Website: home-depot
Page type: billing-address
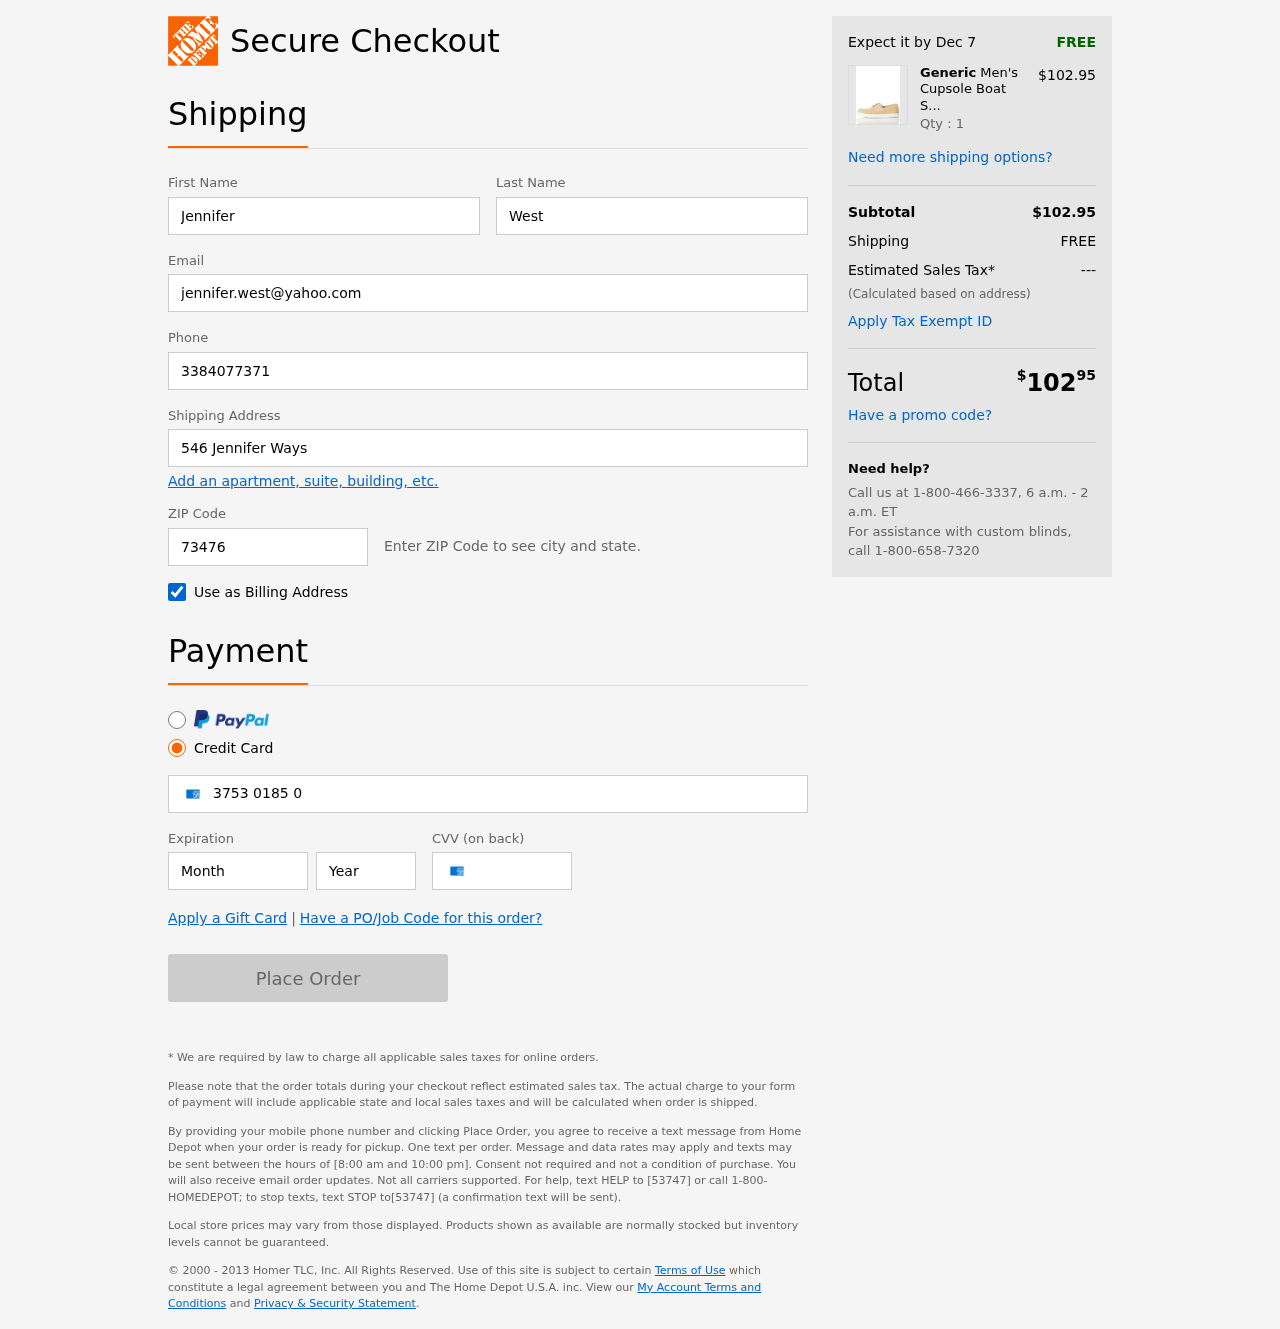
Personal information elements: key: PII_FIRSTNAME
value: Jennifer
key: PII_LASTNAME
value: West
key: PII_EMAIL
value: jennifer.west@yahoo.com
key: PII_PHONE
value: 3384077371
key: PII_STREET
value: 546 Jennifer Ways
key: PII_POSTCODE
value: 73476
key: PII_CARD_NUMBER
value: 3753 0185 0097 220
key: PII_CARD_EXPIRY_MONTH
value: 05
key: PII_CARD_CVV
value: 6898
Product elements: key: PRODUCT1_BRAND
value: Generic
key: PRODUCT1_NAME
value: Men's Cupsole Boat Shoe, Beige Suede, 9.5 us
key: PRODUCT1_PRICE
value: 102.95
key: PRODUCT1_QUANTITY
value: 1
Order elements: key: ORDER_DELIVERY_DATE
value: Dec 7
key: ORDER_SUBTOTAL
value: $102.95
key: ORDER_SHIPPING_COST
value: FREE
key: ORDER_TAX
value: ---
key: ORDER_TOTAL2
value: $10295